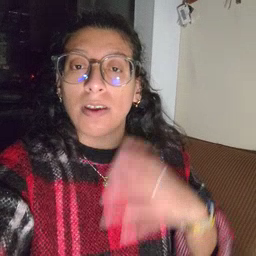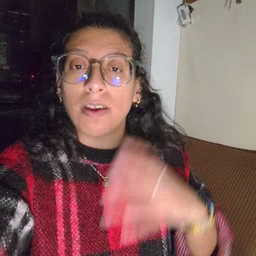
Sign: cute